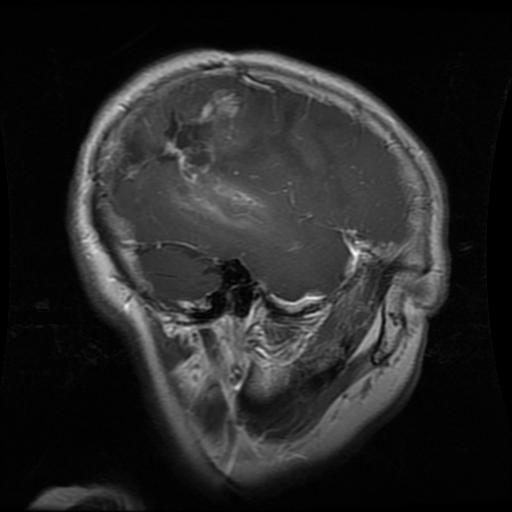
Label: glioma